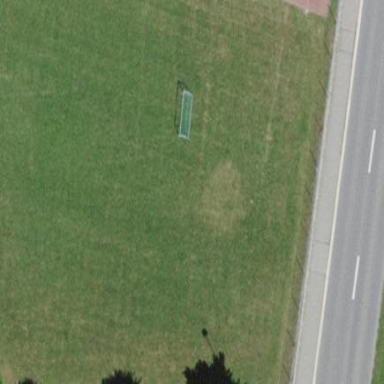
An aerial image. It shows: Grass pitch used for soccer.